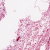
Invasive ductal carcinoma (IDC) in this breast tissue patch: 0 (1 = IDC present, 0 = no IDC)